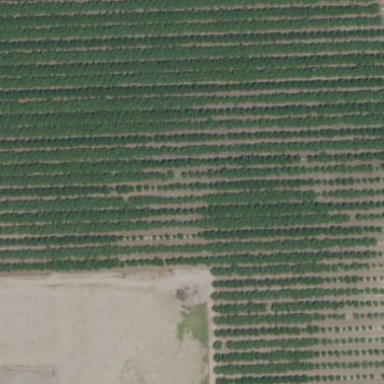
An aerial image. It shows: Almond orchard with rows of almond trees.